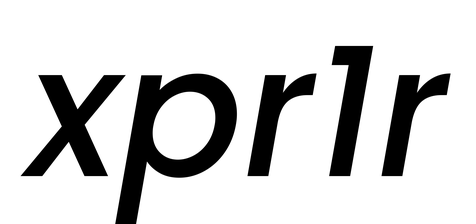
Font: Poppins-MediumItalic